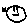
Label: smiley face